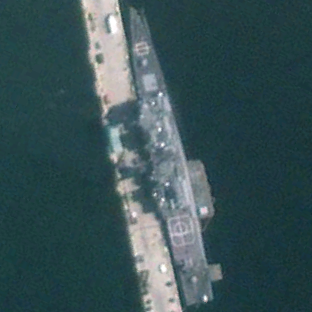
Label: cruiser